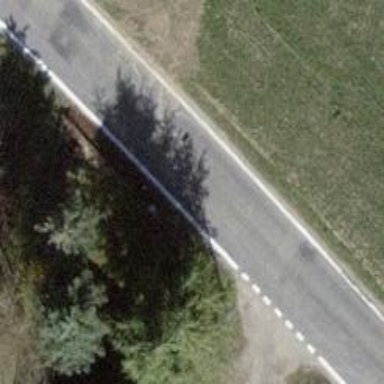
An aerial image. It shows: Tertiary road with asphalt surface.